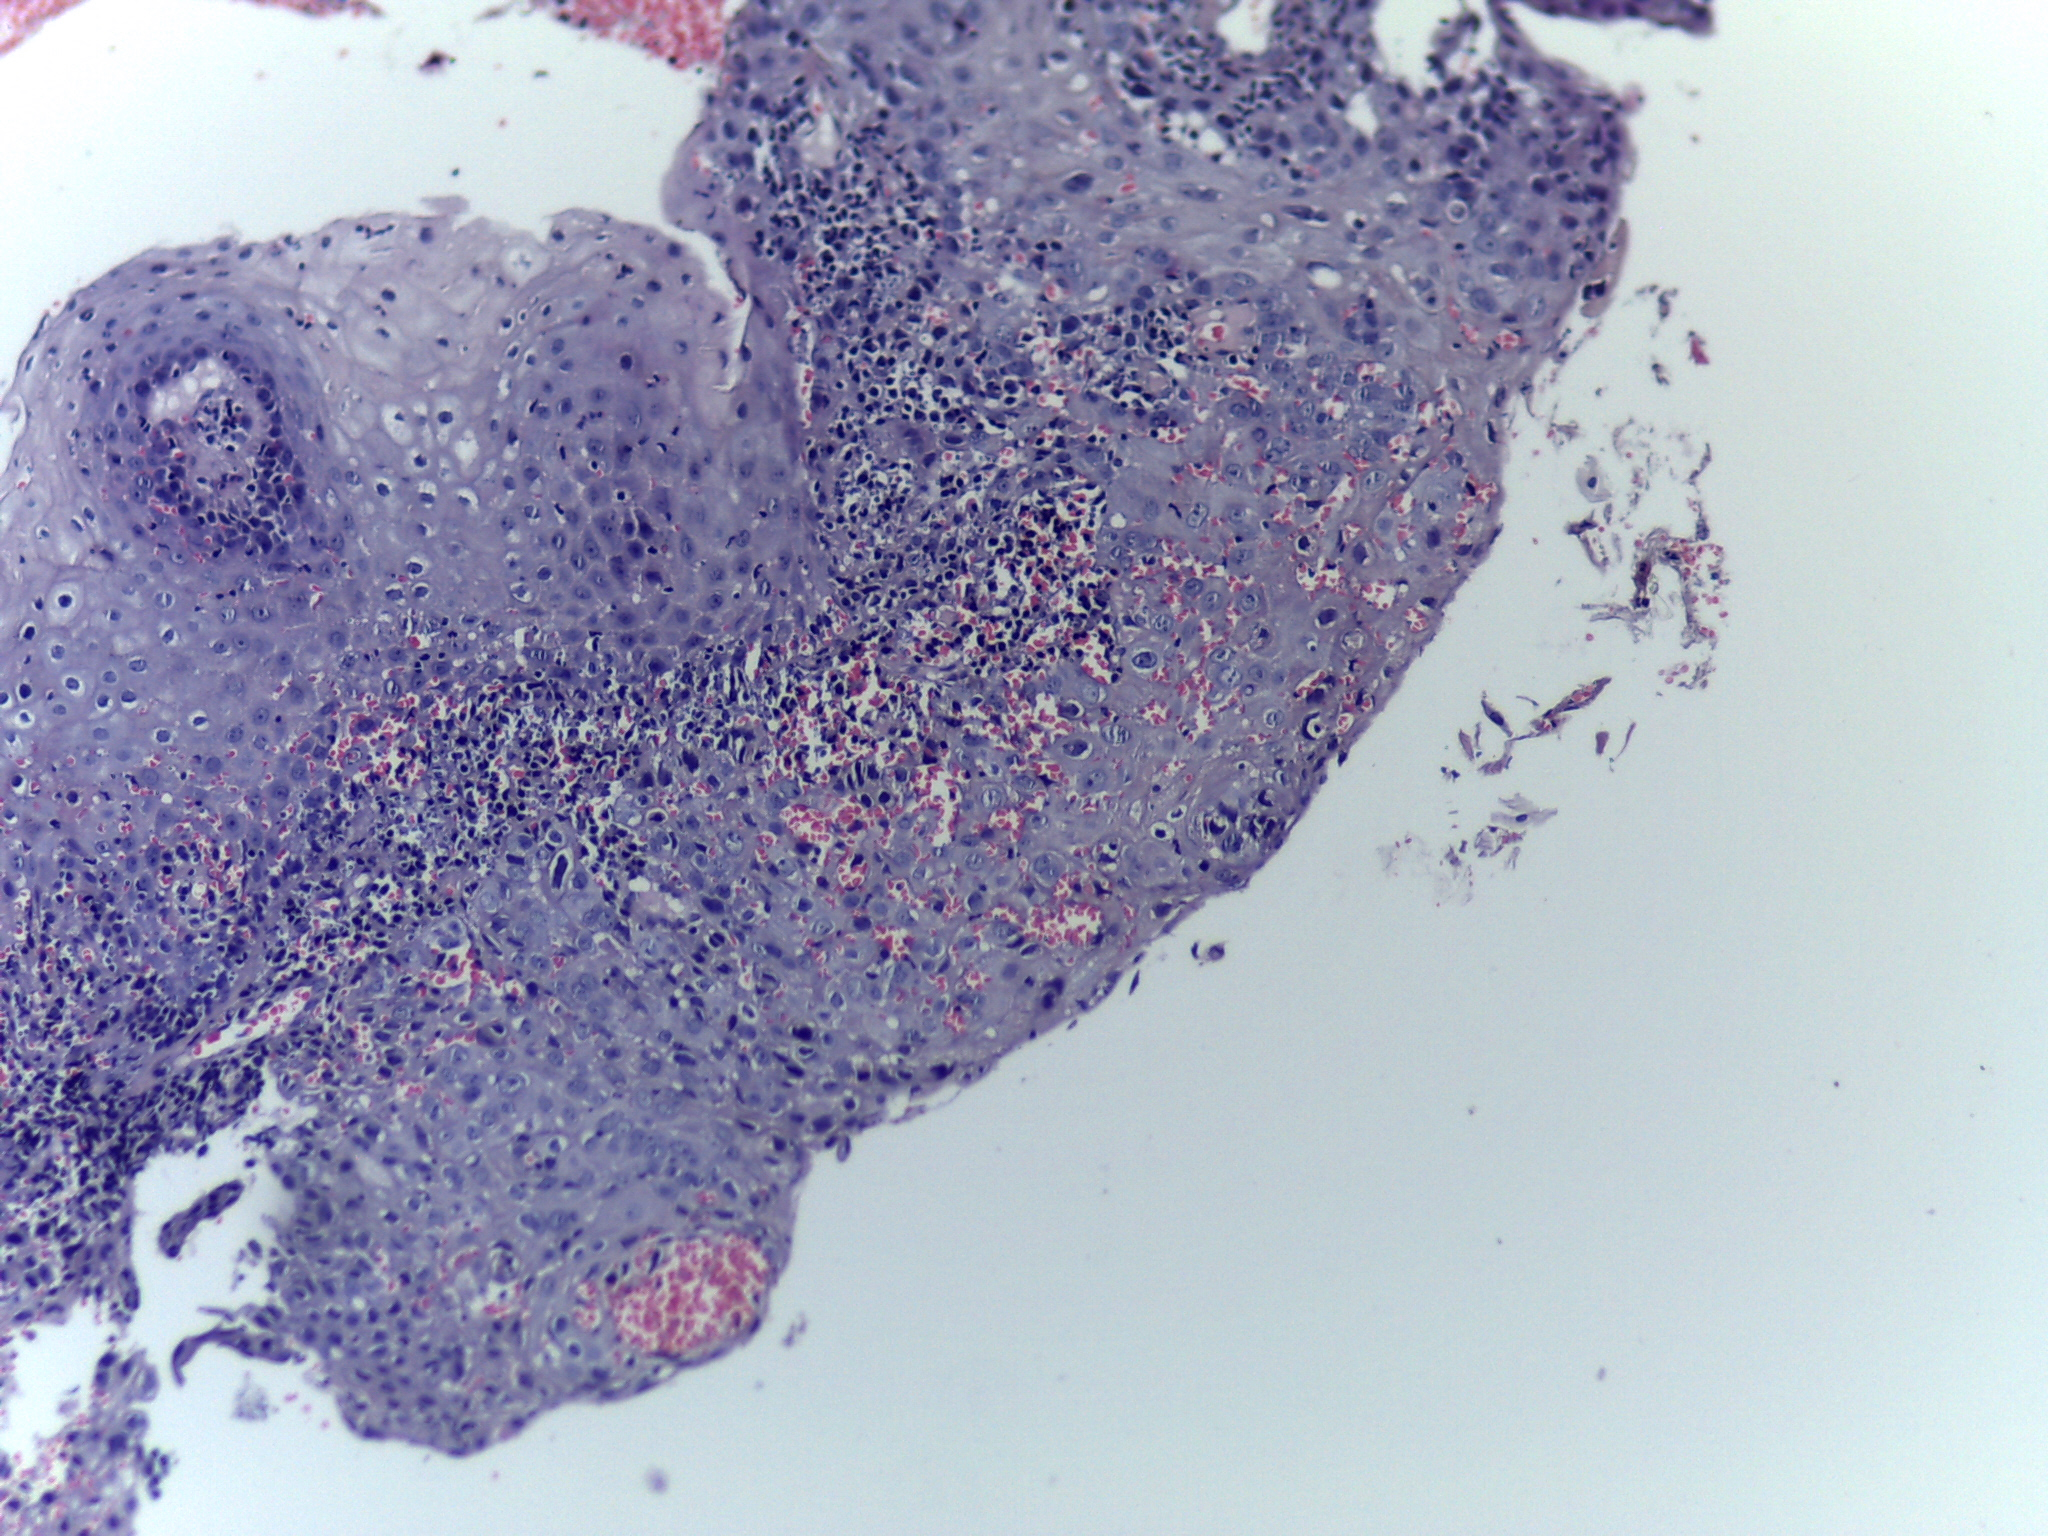
Diagnosis: OSCC